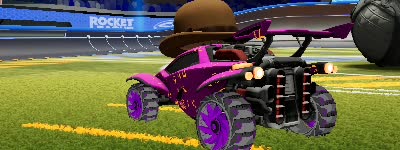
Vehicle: octane